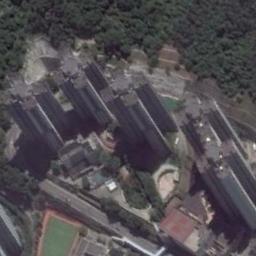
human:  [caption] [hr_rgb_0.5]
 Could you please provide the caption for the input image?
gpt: In a business district there are many tall buildings and a few lawns and several roads and many trees .

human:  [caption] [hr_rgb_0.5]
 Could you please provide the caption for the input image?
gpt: There are several cars on the road next to the building .

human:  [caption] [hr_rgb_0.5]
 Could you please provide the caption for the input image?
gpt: A commercial area with some high-rise buildings is next to the forest while some sports areas are also in the commercial area .

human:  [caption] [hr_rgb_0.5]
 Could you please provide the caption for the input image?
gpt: The commercial area is consist of many tall buildings next to the trees .

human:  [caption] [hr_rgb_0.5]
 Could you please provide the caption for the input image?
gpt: There are buildings beside a forest on a commercial area .